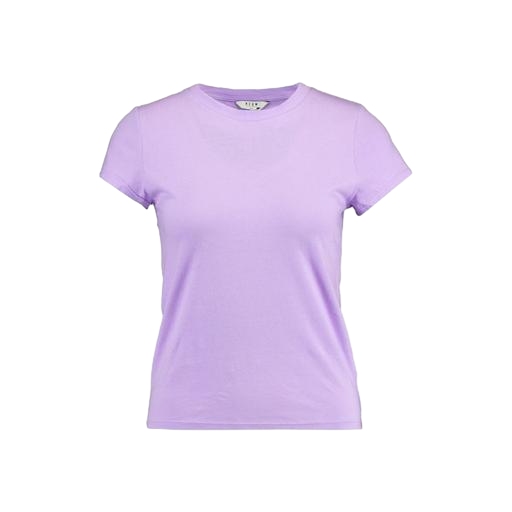
purple skin tight tee, purple short-sleeve tee, purple shrunken boyfriend tee, white background